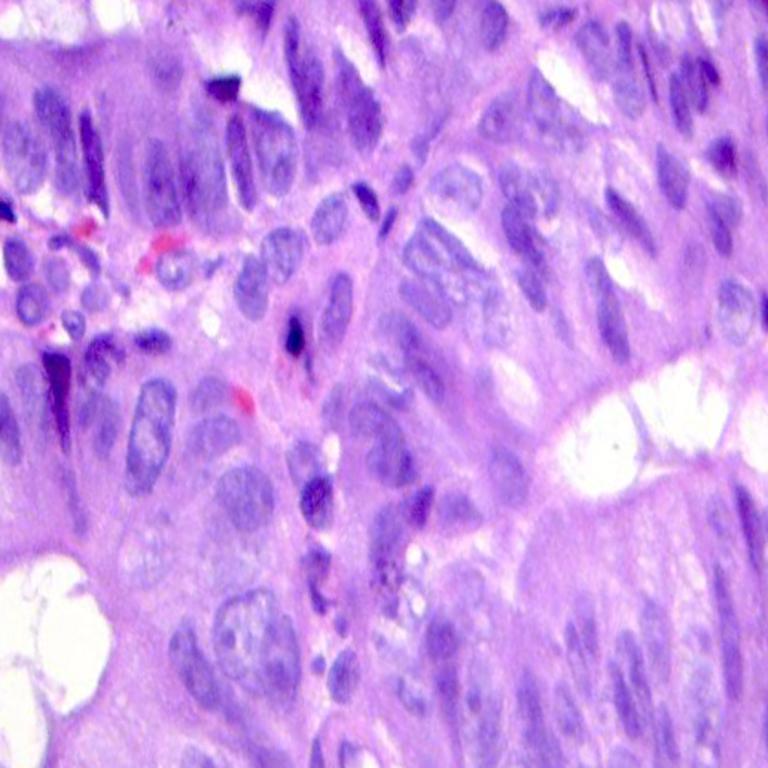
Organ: colon
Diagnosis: adenocarcinomas